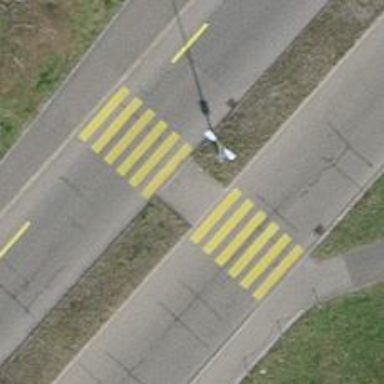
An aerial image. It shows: Uncontrolled zebra crossing with pedestrian island.